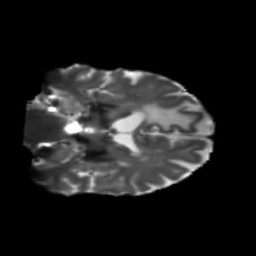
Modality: T2w
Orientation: coronal
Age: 56
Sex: male
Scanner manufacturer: siemens
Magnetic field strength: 3 T
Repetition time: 5.25 s
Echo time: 0.08 s